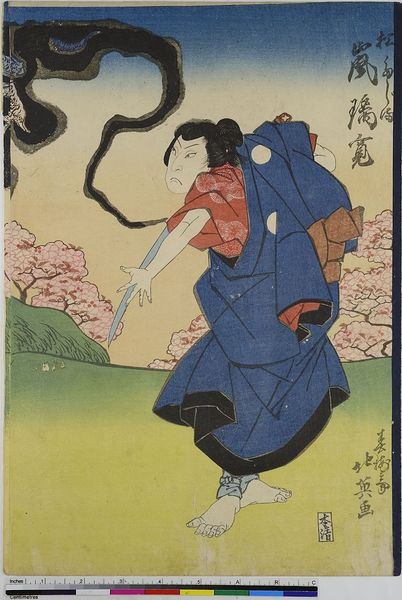
Titel: Der Schauspieler Arashi Rikan als Matsu Tajima
Künstler: Shunbaisai Hokuei
Standort: Hamburg
Institution: Museum für Kunst und Gewerbe Hamburg
Schlagwörter: blau, mann, landschaft, schwarz, wiese, ast, rauch, theater, holzschnitt, japan, ruhig, schrift, japanisch, schriftzeichen, barfuss, druckgraphik, druckgrafik, schwert, ritter, china, zeit, schauspieler, kirschbaum, farbholzschnitt, umhnag, schauspielerin, kimono, kirschblüte, samurai, kirschbäume, drck, kabuki, edo, reproduktionen, druckerzeugnisse, ruhug, theateraufführung, samuraikrieger, sumarai, schwarzer rauch